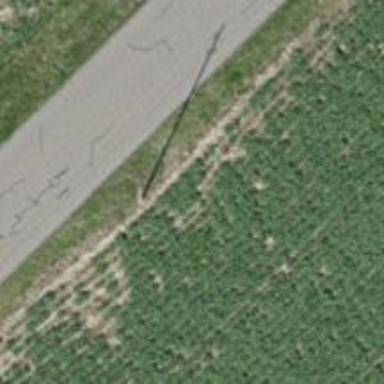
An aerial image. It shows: Straight power pole.